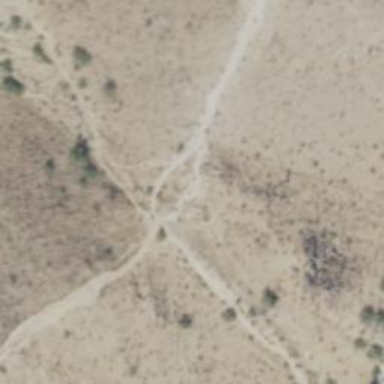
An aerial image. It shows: Hiking trail path.